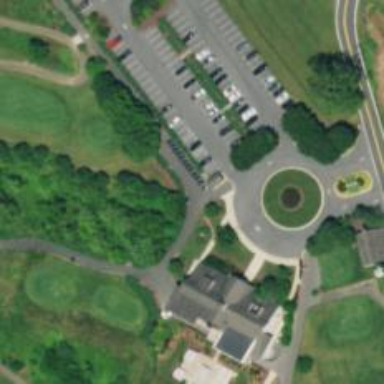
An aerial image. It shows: Pathway for golfing.